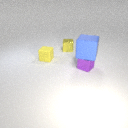
small yellow rubber cube to the left of small purple metal cube